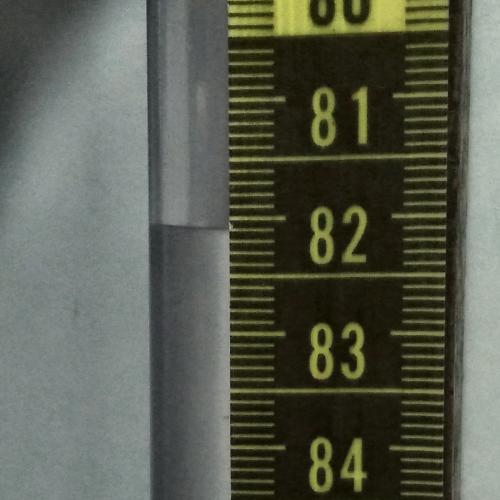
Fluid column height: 82.1 cm